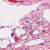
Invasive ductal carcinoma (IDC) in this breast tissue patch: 0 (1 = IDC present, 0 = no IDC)